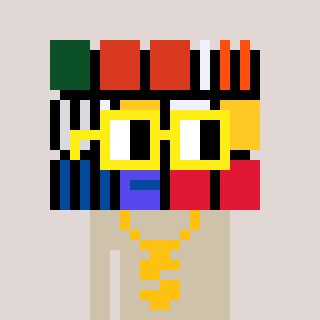
a pixel art character with square yellow glasses, a abstract-shaped head and a bege-colored body on a warm background